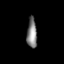
Tissue: lung
Cell type: Epithelial cells
Senescence score: 0.1946
Nuclear area (px): 296
Mean DAPI intensity: 129.497